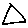
Label: triangle